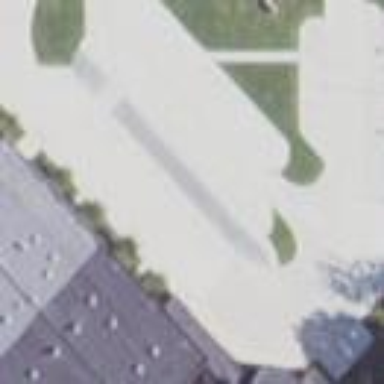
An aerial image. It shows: Parking area.